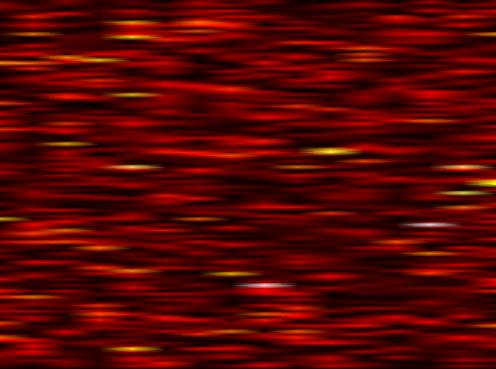
Label: FBMC